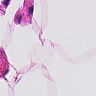
Metastatic tissue present: no